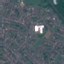
Land use / land cover: Residential